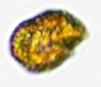
Label: Akashiwo